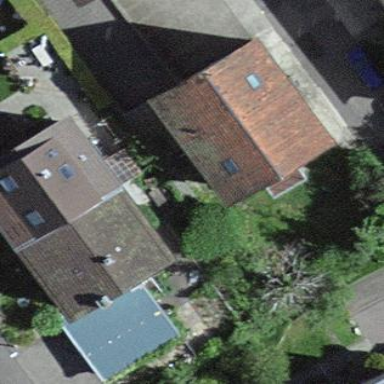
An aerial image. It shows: Terrace building.